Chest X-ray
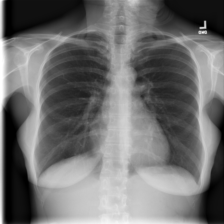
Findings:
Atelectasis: negative
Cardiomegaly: negative
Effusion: negative
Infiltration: negative
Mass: negative
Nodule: negative
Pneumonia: negative
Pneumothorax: negative
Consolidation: negative
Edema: negative
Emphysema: negative
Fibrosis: negative
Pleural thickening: negative
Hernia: negative